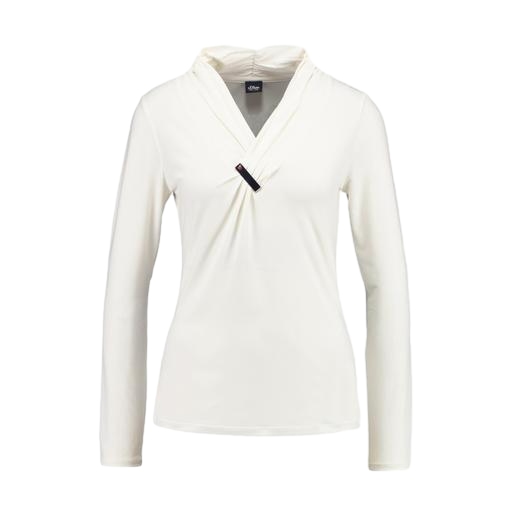
her longsleeve top, white le nautical long-sleeved top, white long-sleeved polo top, white background